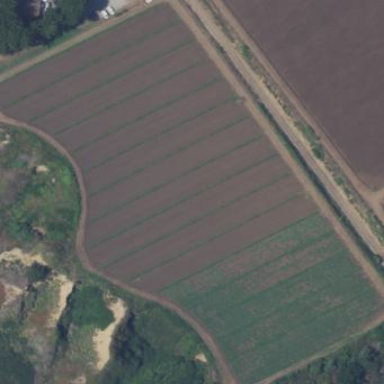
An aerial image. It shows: Farmland used for cultivating lettuce.